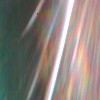
Label: sunburn